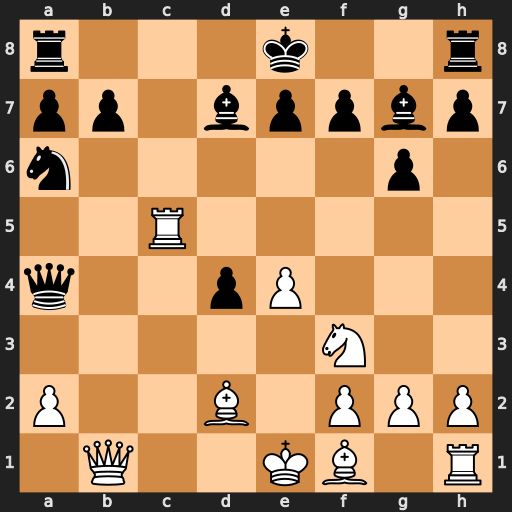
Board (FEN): r3k2r/pp1bppbp/n5p1/2R5/q2pP3/5N2/P2B1PPP/1Q2KB1R
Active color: w
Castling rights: Kkq
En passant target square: -
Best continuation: Qxb7 Rb8 Qxa6 Rb1+ Rc1 Rxc1+ Bxc1 Qb4+ Nd2